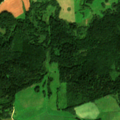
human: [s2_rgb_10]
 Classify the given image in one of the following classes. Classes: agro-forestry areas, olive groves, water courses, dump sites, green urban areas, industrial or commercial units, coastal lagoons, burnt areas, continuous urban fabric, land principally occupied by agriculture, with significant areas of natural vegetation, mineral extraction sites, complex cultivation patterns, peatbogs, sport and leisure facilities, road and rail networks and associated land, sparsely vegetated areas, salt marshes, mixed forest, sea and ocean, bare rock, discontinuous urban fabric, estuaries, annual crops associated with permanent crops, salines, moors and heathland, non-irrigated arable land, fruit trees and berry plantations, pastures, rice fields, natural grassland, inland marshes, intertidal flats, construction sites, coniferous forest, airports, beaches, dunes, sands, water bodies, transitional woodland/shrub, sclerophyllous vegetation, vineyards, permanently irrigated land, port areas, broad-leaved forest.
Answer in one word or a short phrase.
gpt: pastures, complex cultivation patterns, land principally occupied by agriculture, with significant areas of natural vegetation, broad-leaved forest, mixed forest